Question: I have this table
'''
|model size color customer|
|ip4g 8 black Boy |
|ip4g 8 white Boy |
|ip4g 16 white Girl |
|ip4g 16 black Girl |
'''
I know how to query the count by
'''
Select model, size, color, count(*) from table group by model, size, color;
'''
What I need is to generate an excel table looking like this.

I don't know how I will be able to produce the count which is = 0 and the per customer.
I made a table with all the possible combinations.
Then did this query :
'''
select x.model, x.size, x.color, sum(y.customer), count(y.*)
from table x left join table y on x.model = y.model
and x.size = y.size and x.color = y.color group by
x.modelname, x.size, x.color;
'''
I got data fewer than expected. Then, I also need to show all the customers,
and the number of customers may vary.
Please help. Thanks.
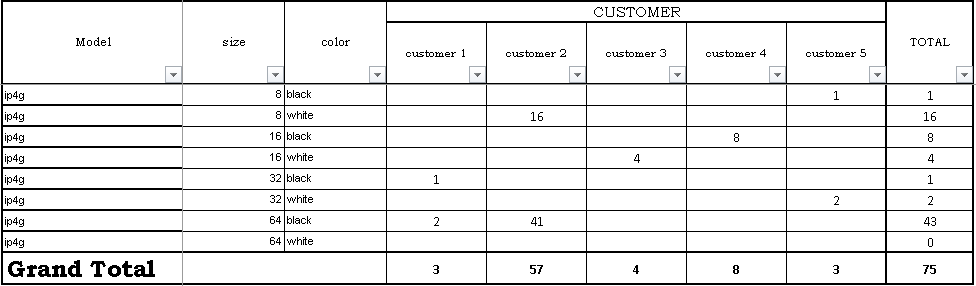
Answer: Use 'SUM()' to count the number of rows for each customer:
'''
Select model, size, color,
SUM(customer = 'Customer 1') AS Customer1,
SUM(customer = 'Customer 2') AS Customer2,
SUM(customer = 'Customer 3') AS Customer3,
SUM(customer = 'Customer 4') AS Customer4,
SUM(customer = 'Customer 5') AS Customer5,
count(*) AS Total
from table
group by model, size, color;
'''
'customer = 'Customer N'' is '1' if the customer matches, '0' if it doesn't, so this will count rows for each customer.